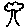
Label: tree